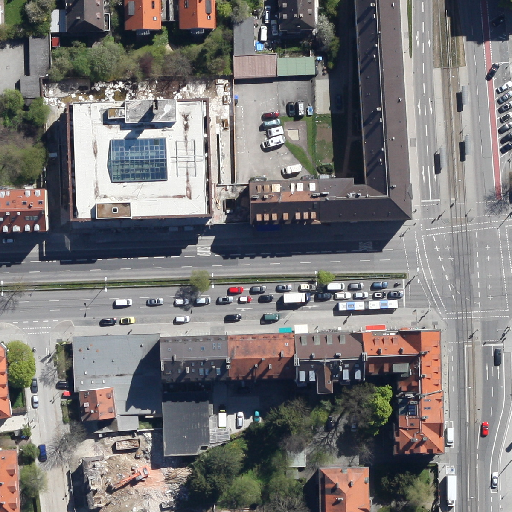
Referring expression: light-duty vehicle in the parking area